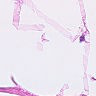
Metastatic tissue present: no